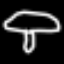
Label: mushroom